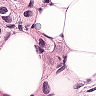
Metastatic tissue present: yes